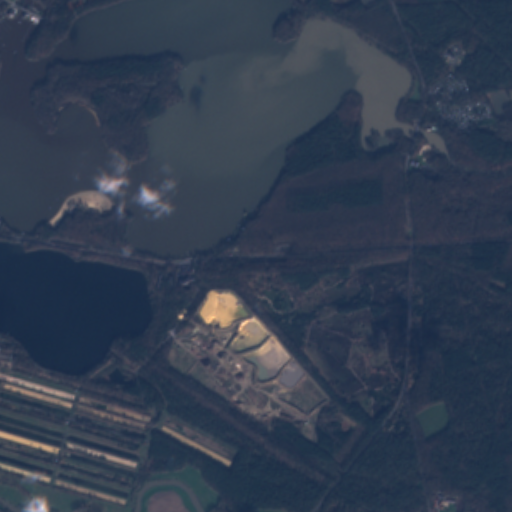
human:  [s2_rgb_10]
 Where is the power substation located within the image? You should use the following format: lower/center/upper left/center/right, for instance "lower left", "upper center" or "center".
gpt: The power substation is located in the upper center of the image.
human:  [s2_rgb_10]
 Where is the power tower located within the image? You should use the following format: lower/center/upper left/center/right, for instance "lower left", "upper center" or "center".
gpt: The power tower is located in the lower left of the image.
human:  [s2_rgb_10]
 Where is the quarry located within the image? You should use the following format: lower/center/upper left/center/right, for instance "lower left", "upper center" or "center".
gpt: The quarry is located in the lower center of the image.
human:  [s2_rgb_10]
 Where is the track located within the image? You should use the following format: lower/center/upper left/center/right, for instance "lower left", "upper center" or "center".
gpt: There is no track in the image.